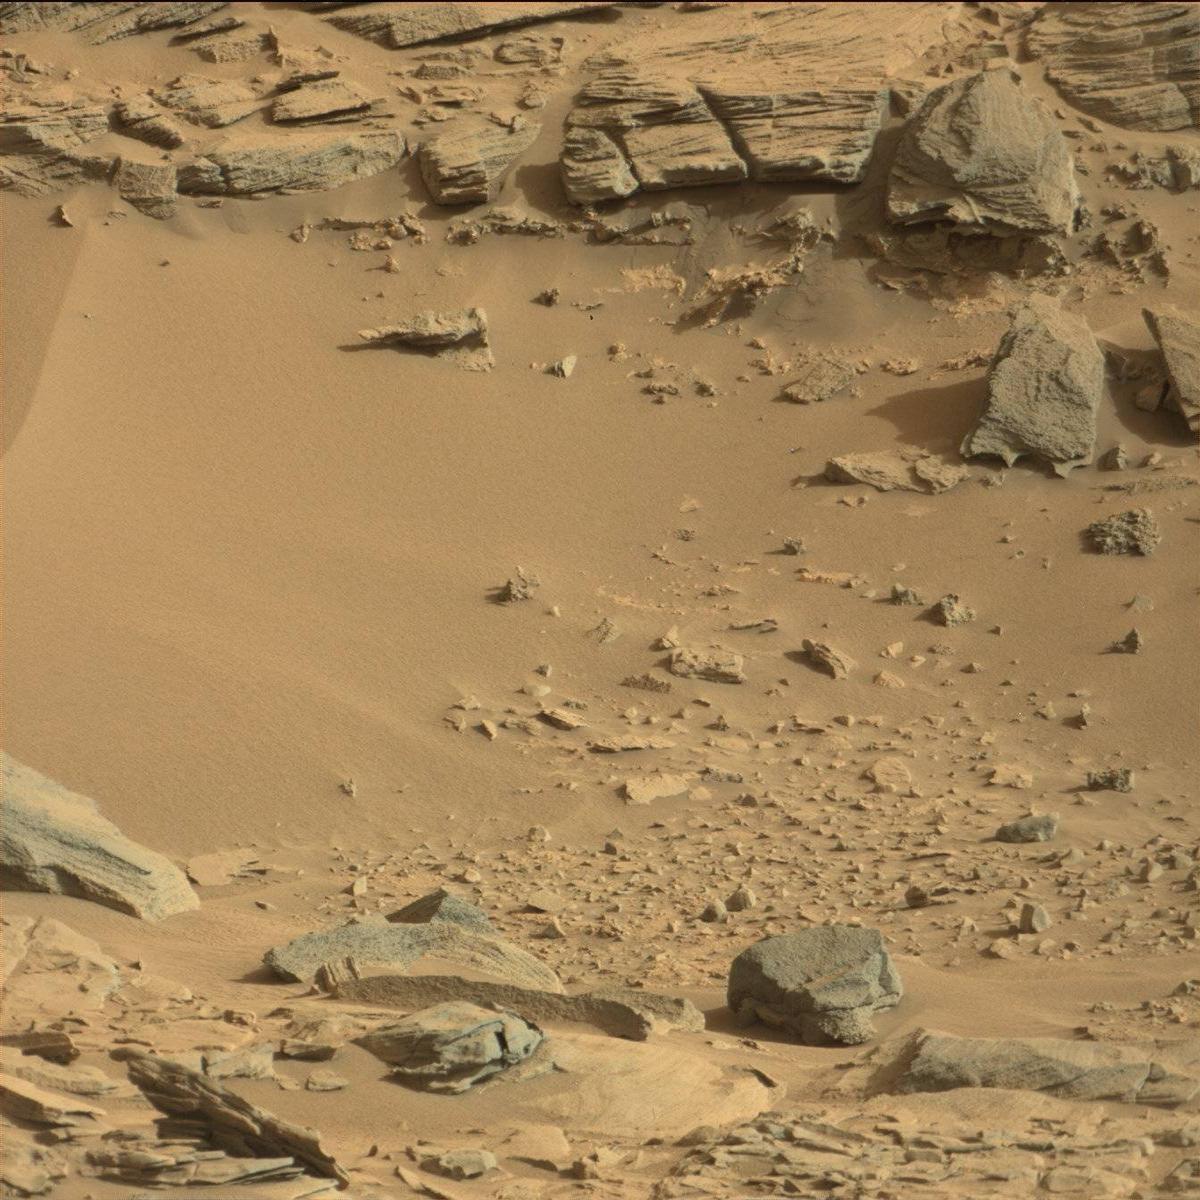
Terrain classes present: Bedrock, Rock, Sand / Soil